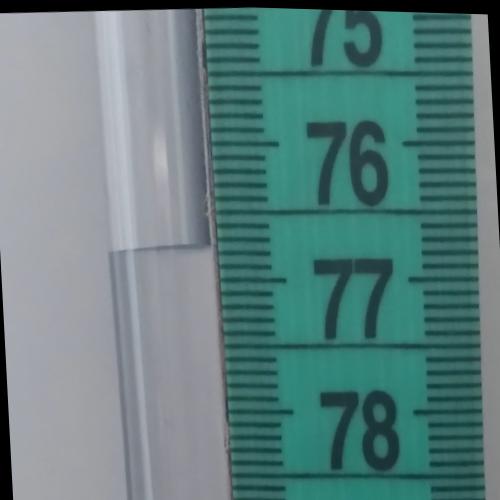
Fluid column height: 76.8 cm